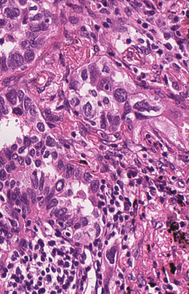
Tumor epithelial tissue: yes
Tumor-associated stroma tissue: yes
Normal tissue: no